【题型】证明题　【知识点】平面几何　【难度】easy
如图，在 $\triangle ABC$ 和 $\triangle ADE$ 中，$\angle BAD = \angle CAE$，$\angle ABC = \angle ADE$。

\vspace{0.5cm}

\noindent (1) 求证：$\frac{DE}{BC} = \frac{AE}{AC}$；

\noindent (2) 判断 $\triangle ABD$ 与 $\triangle ACE$ 是否相似？并证明。
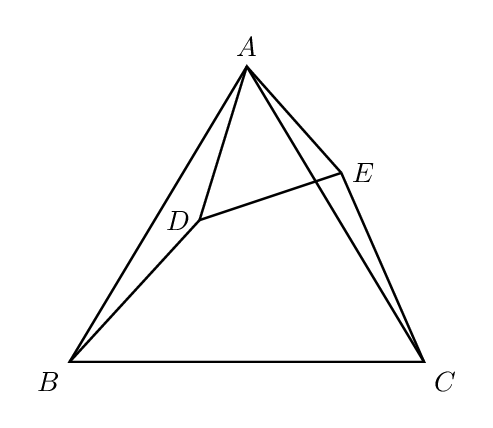
【解答】

\noindent \textbf{【答案】} (1)见解析；(2)$\triangle ABD$与$\triangle ACE$相似，证明见解析

\vspace{0.2cm}
\noindent \textbf{【详解】}
(1) 证明：$\because \angle BAD = \angle CAE$，
$\therefore \angle BAD + \angle DAC = \angle CAE + \angle DAC$，
$\therefore \angle BAC = \angle DAE$，
又$\because \angle ABC = \angle ADE$，
$\therefore \triangle ABC \backsim \triangle ADE$，
$\therefore \dfrac{DE}{BC} = \dfrac{AE}{AC}$；

(2) $\triangle ABD$与$\triangle ACE$相似，
证明：由(1)知：$\triangle ABC \backsim \triangle ADE$，
$\therefore \dfrac{AB}{AD} = \dfrac{AC}{AE}$，
$\therefore \dfrac{AB}{AC} = \dfrac{AD}{AE}$，
又$\because \angle BAD = \angle CAE$，
$\therefore \triangle ABD \backsim \triangle ACE$．